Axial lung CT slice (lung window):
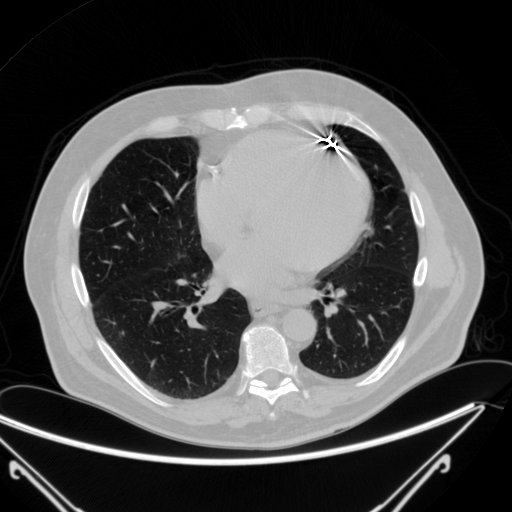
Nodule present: no